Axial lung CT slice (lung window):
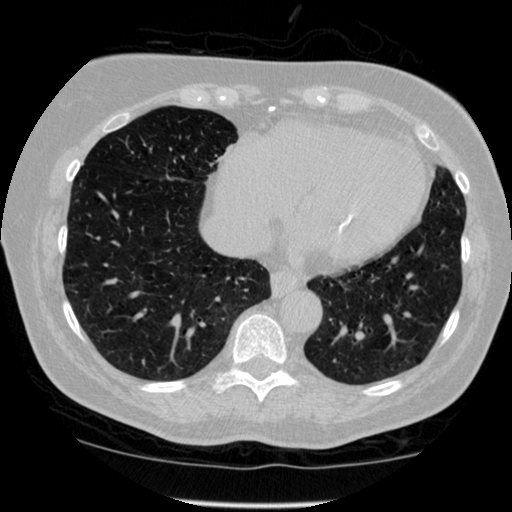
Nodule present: no